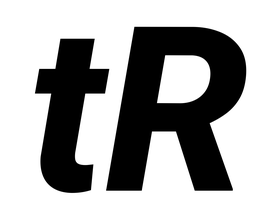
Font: Roboto-Italic_ExtraBold_Italic